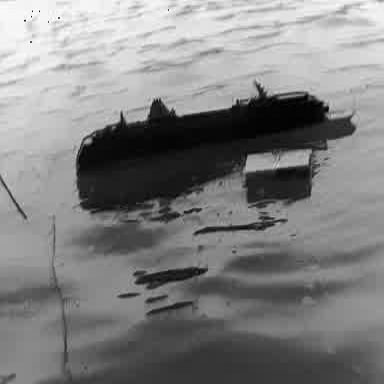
There is a container_ship in the infrared image.